Field crop: tomato
Growth stage: 2
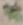
Species: solanum